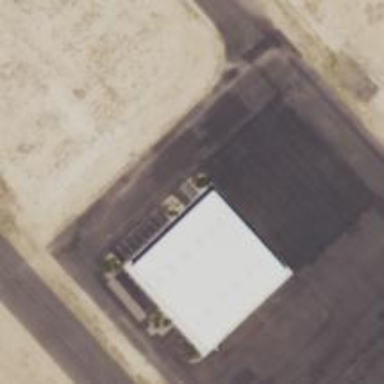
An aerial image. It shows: Hangar building located at airport.